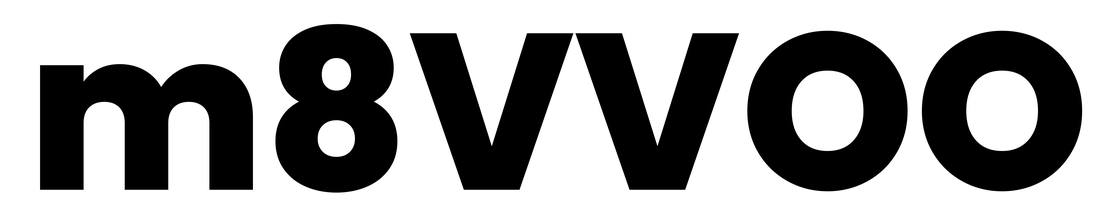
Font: Poppins-ExtraBold